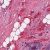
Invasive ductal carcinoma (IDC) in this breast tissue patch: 0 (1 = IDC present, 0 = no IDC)